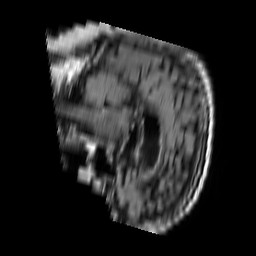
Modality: FLAIR
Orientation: sagittal
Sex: male
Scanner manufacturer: philips
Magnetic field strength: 1.5 T
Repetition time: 11 s
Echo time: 0.14 s